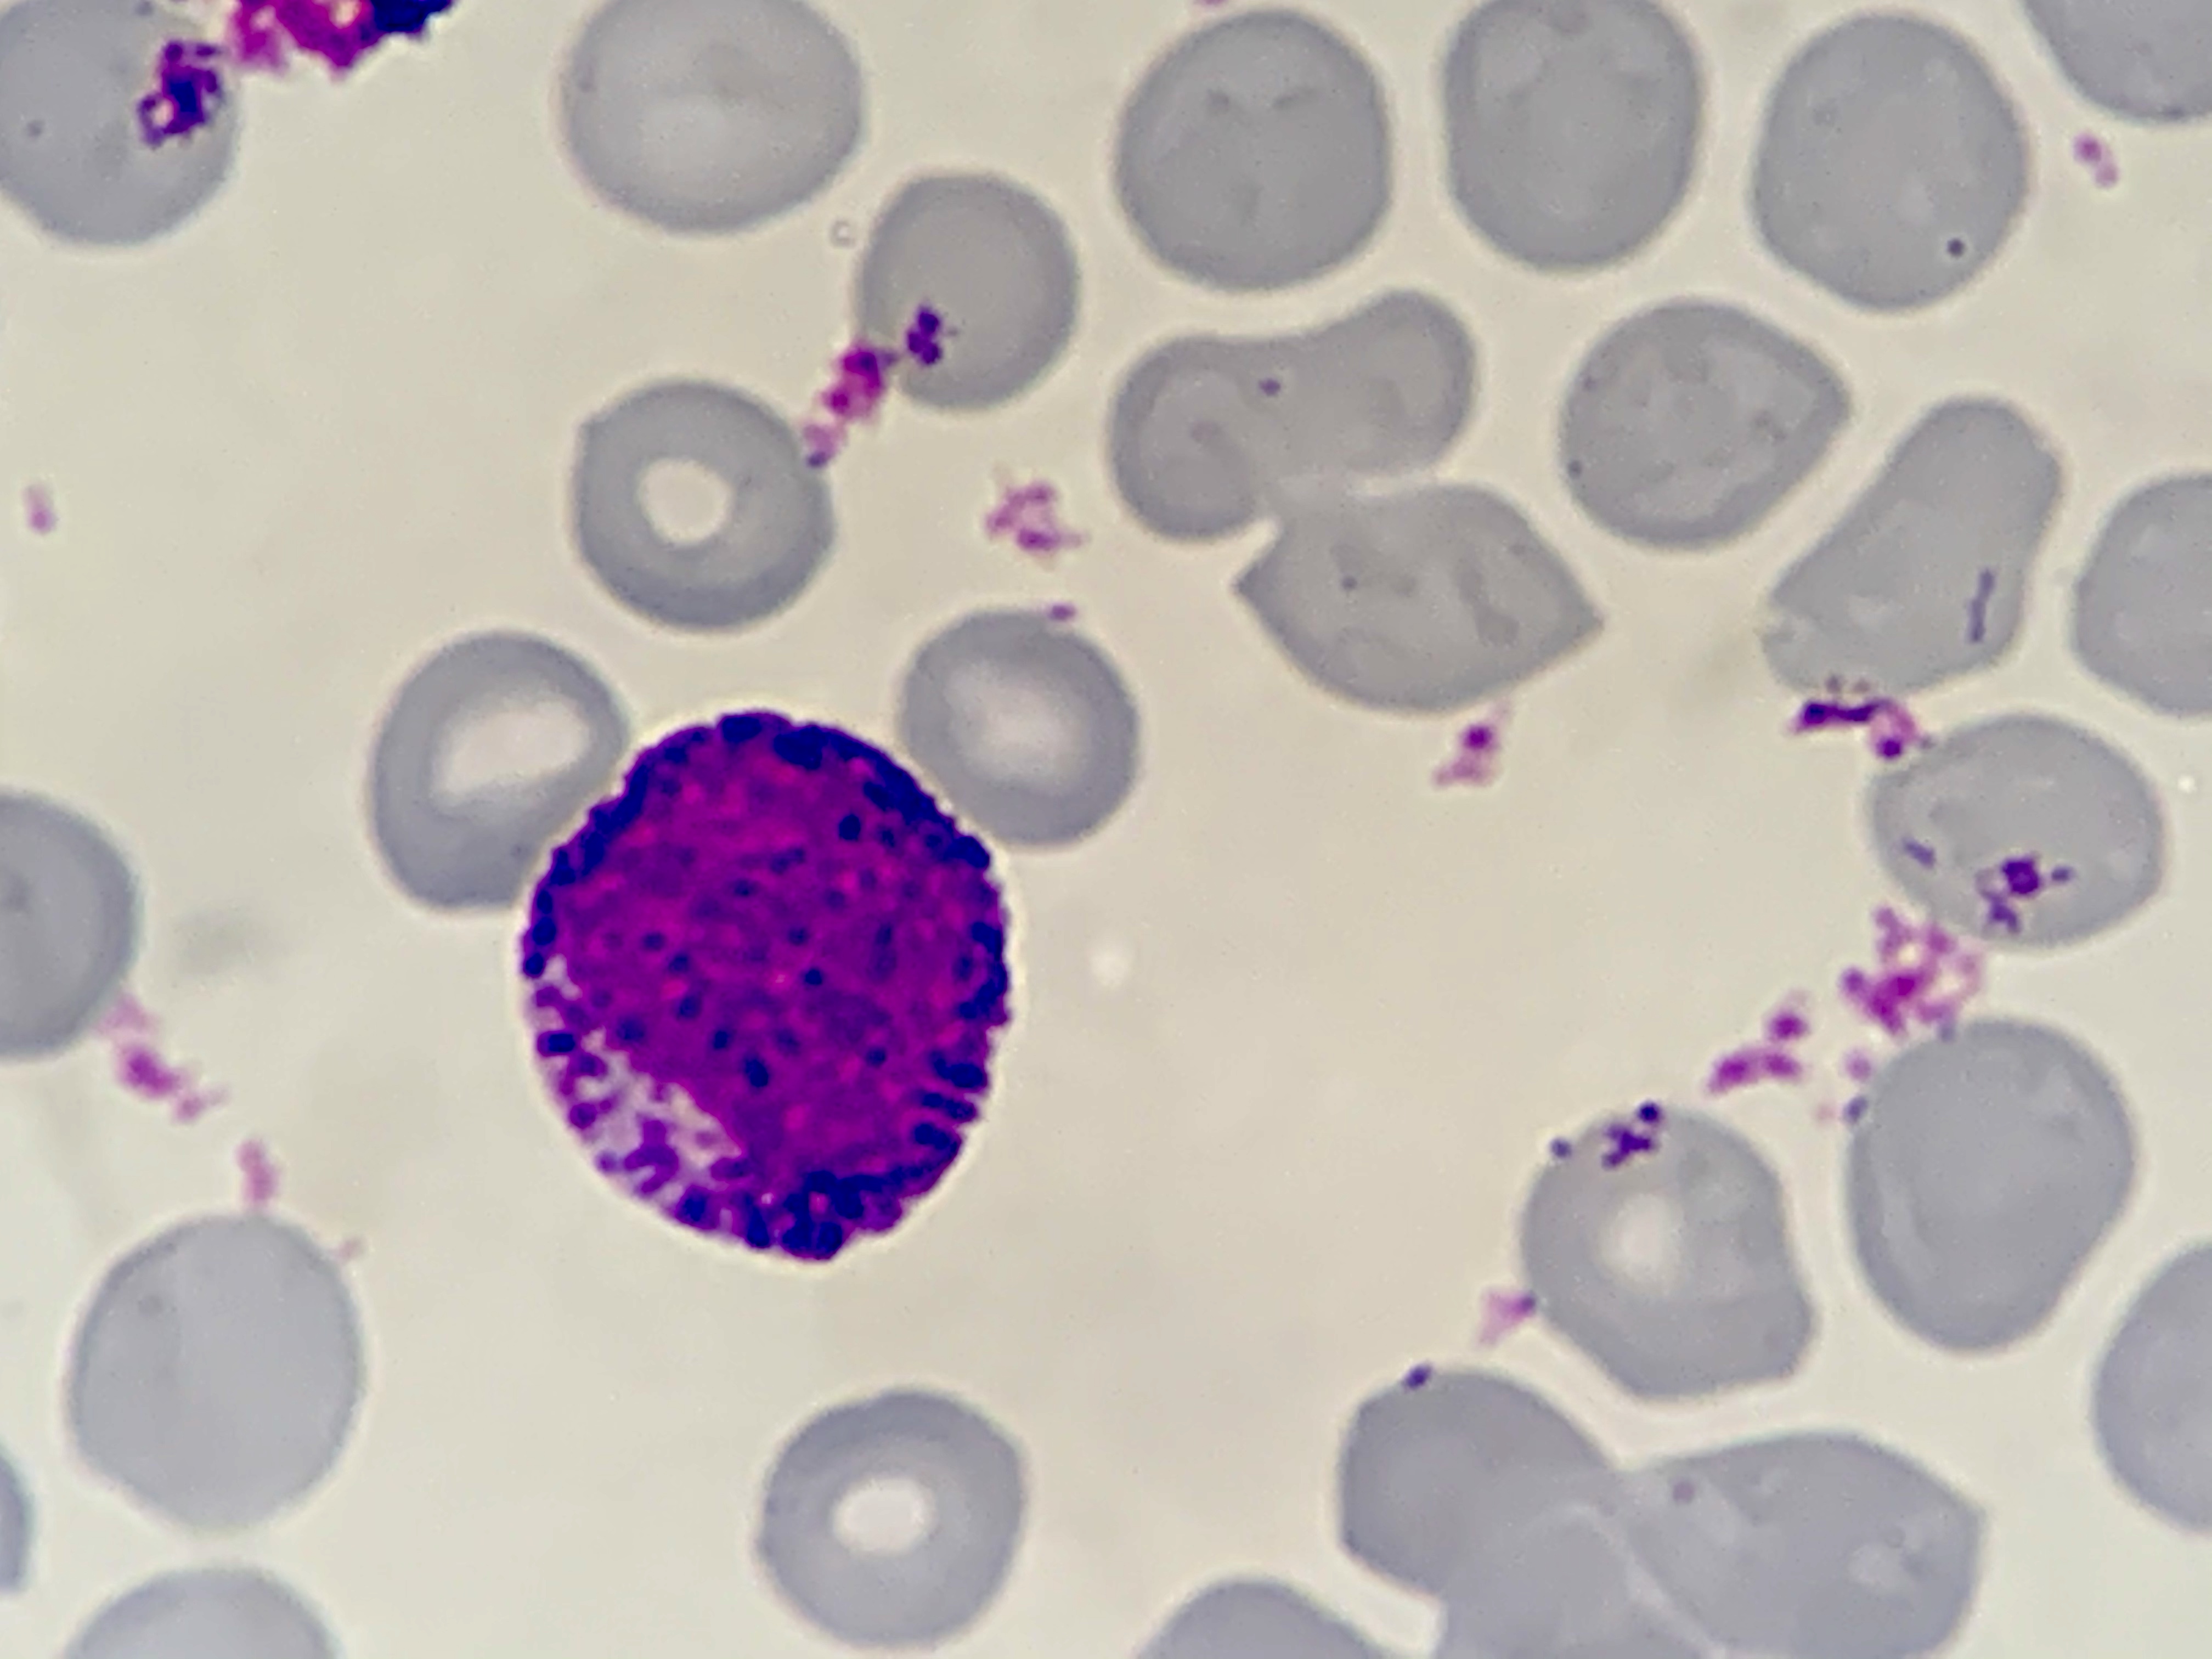
Cell type: MYELOCYTE